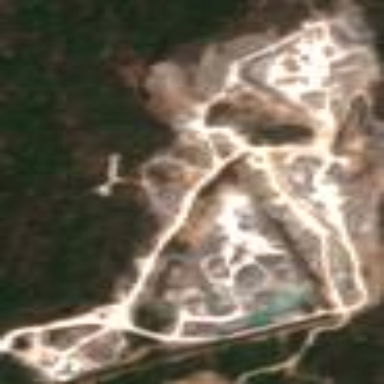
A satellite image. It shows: Quarry used for extracting aggregate resources.